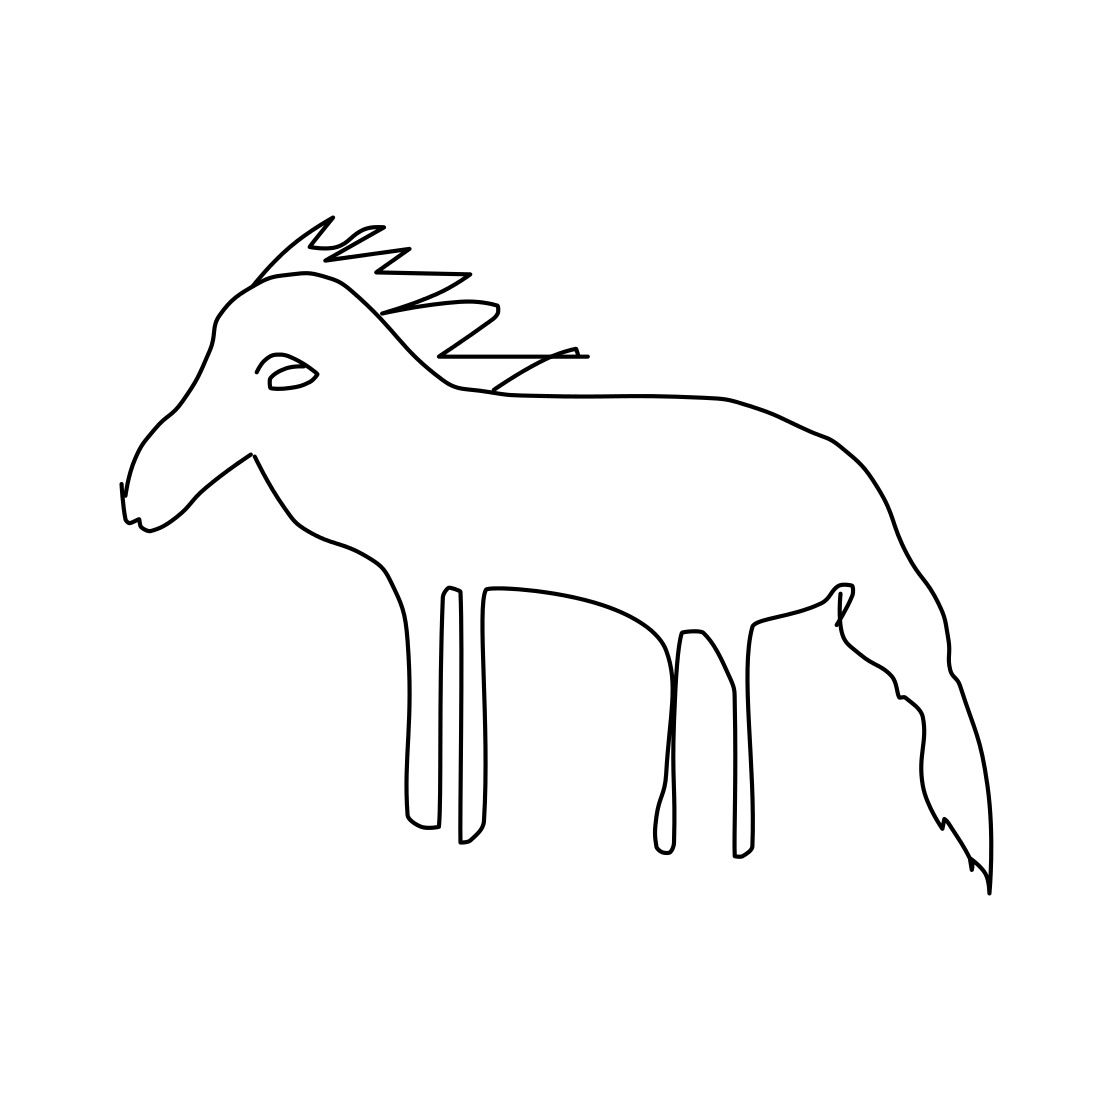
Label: horse